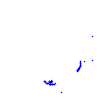
Particle: kaon